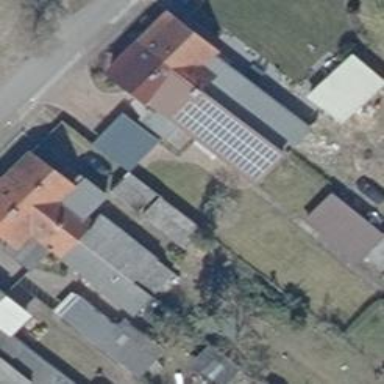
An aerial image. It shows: Small solar photovoltaic panel generator is producing electricity.